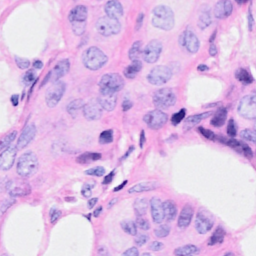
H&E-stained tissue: Breast